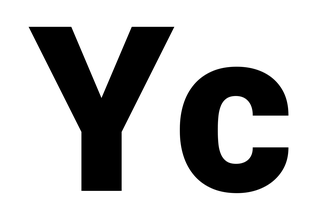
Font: Roboto_Black